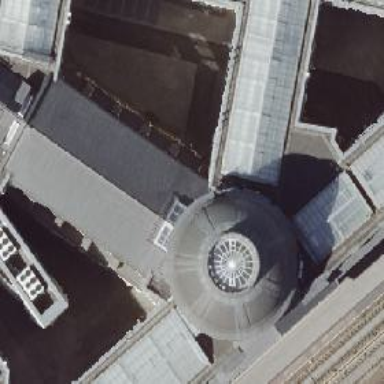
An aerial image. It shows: Building with dome-shaped roof.